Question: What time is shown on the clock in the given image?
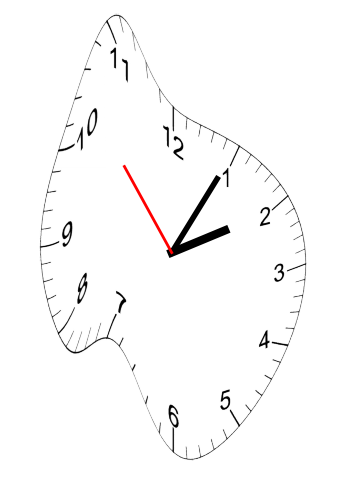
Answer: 02:04:53